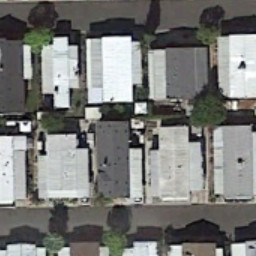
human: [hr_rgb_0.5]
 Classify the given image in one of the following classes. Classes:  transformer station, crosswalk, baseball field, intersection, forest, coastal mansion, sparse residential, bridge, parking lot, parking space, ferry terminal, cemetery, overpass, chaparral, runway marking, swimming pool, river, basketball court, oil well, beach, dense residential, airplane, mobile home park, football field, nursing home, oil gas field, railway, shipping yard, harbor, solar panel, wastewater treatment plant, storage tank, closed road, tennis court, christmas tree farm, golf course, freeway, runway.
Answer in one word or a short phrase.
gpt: mobile home park